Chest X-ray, AP view. Patient: 24 years old, sex F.
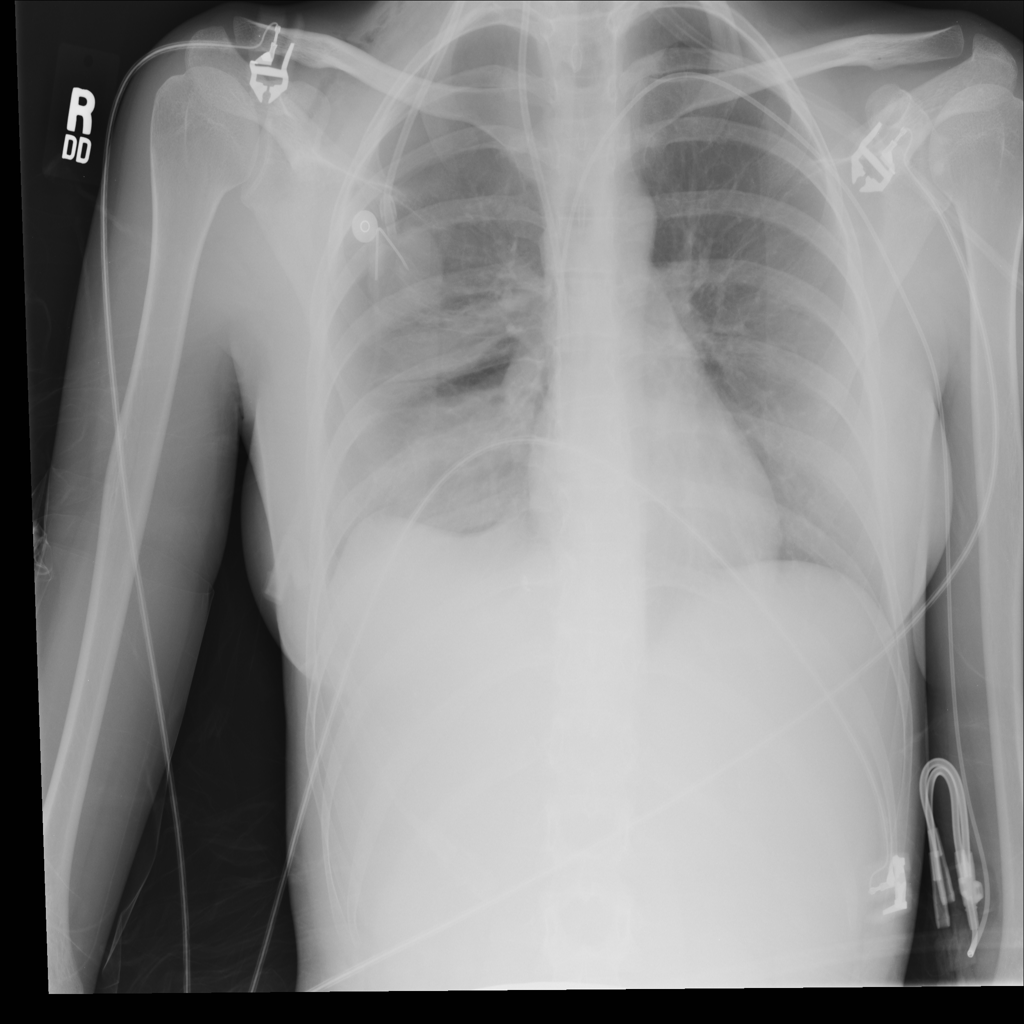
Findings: Emphysema, Pneumothorax